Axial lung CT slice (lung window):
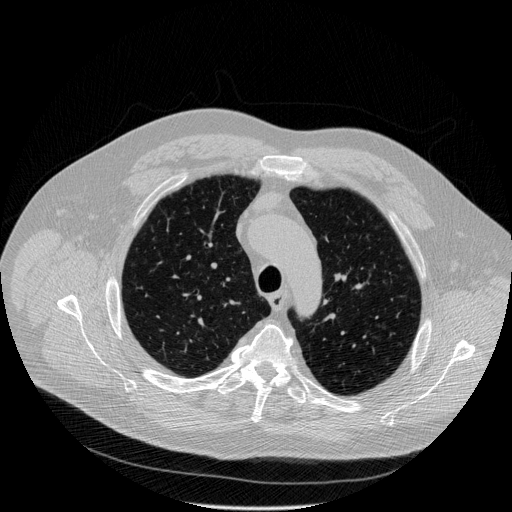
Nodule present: no